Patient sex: M
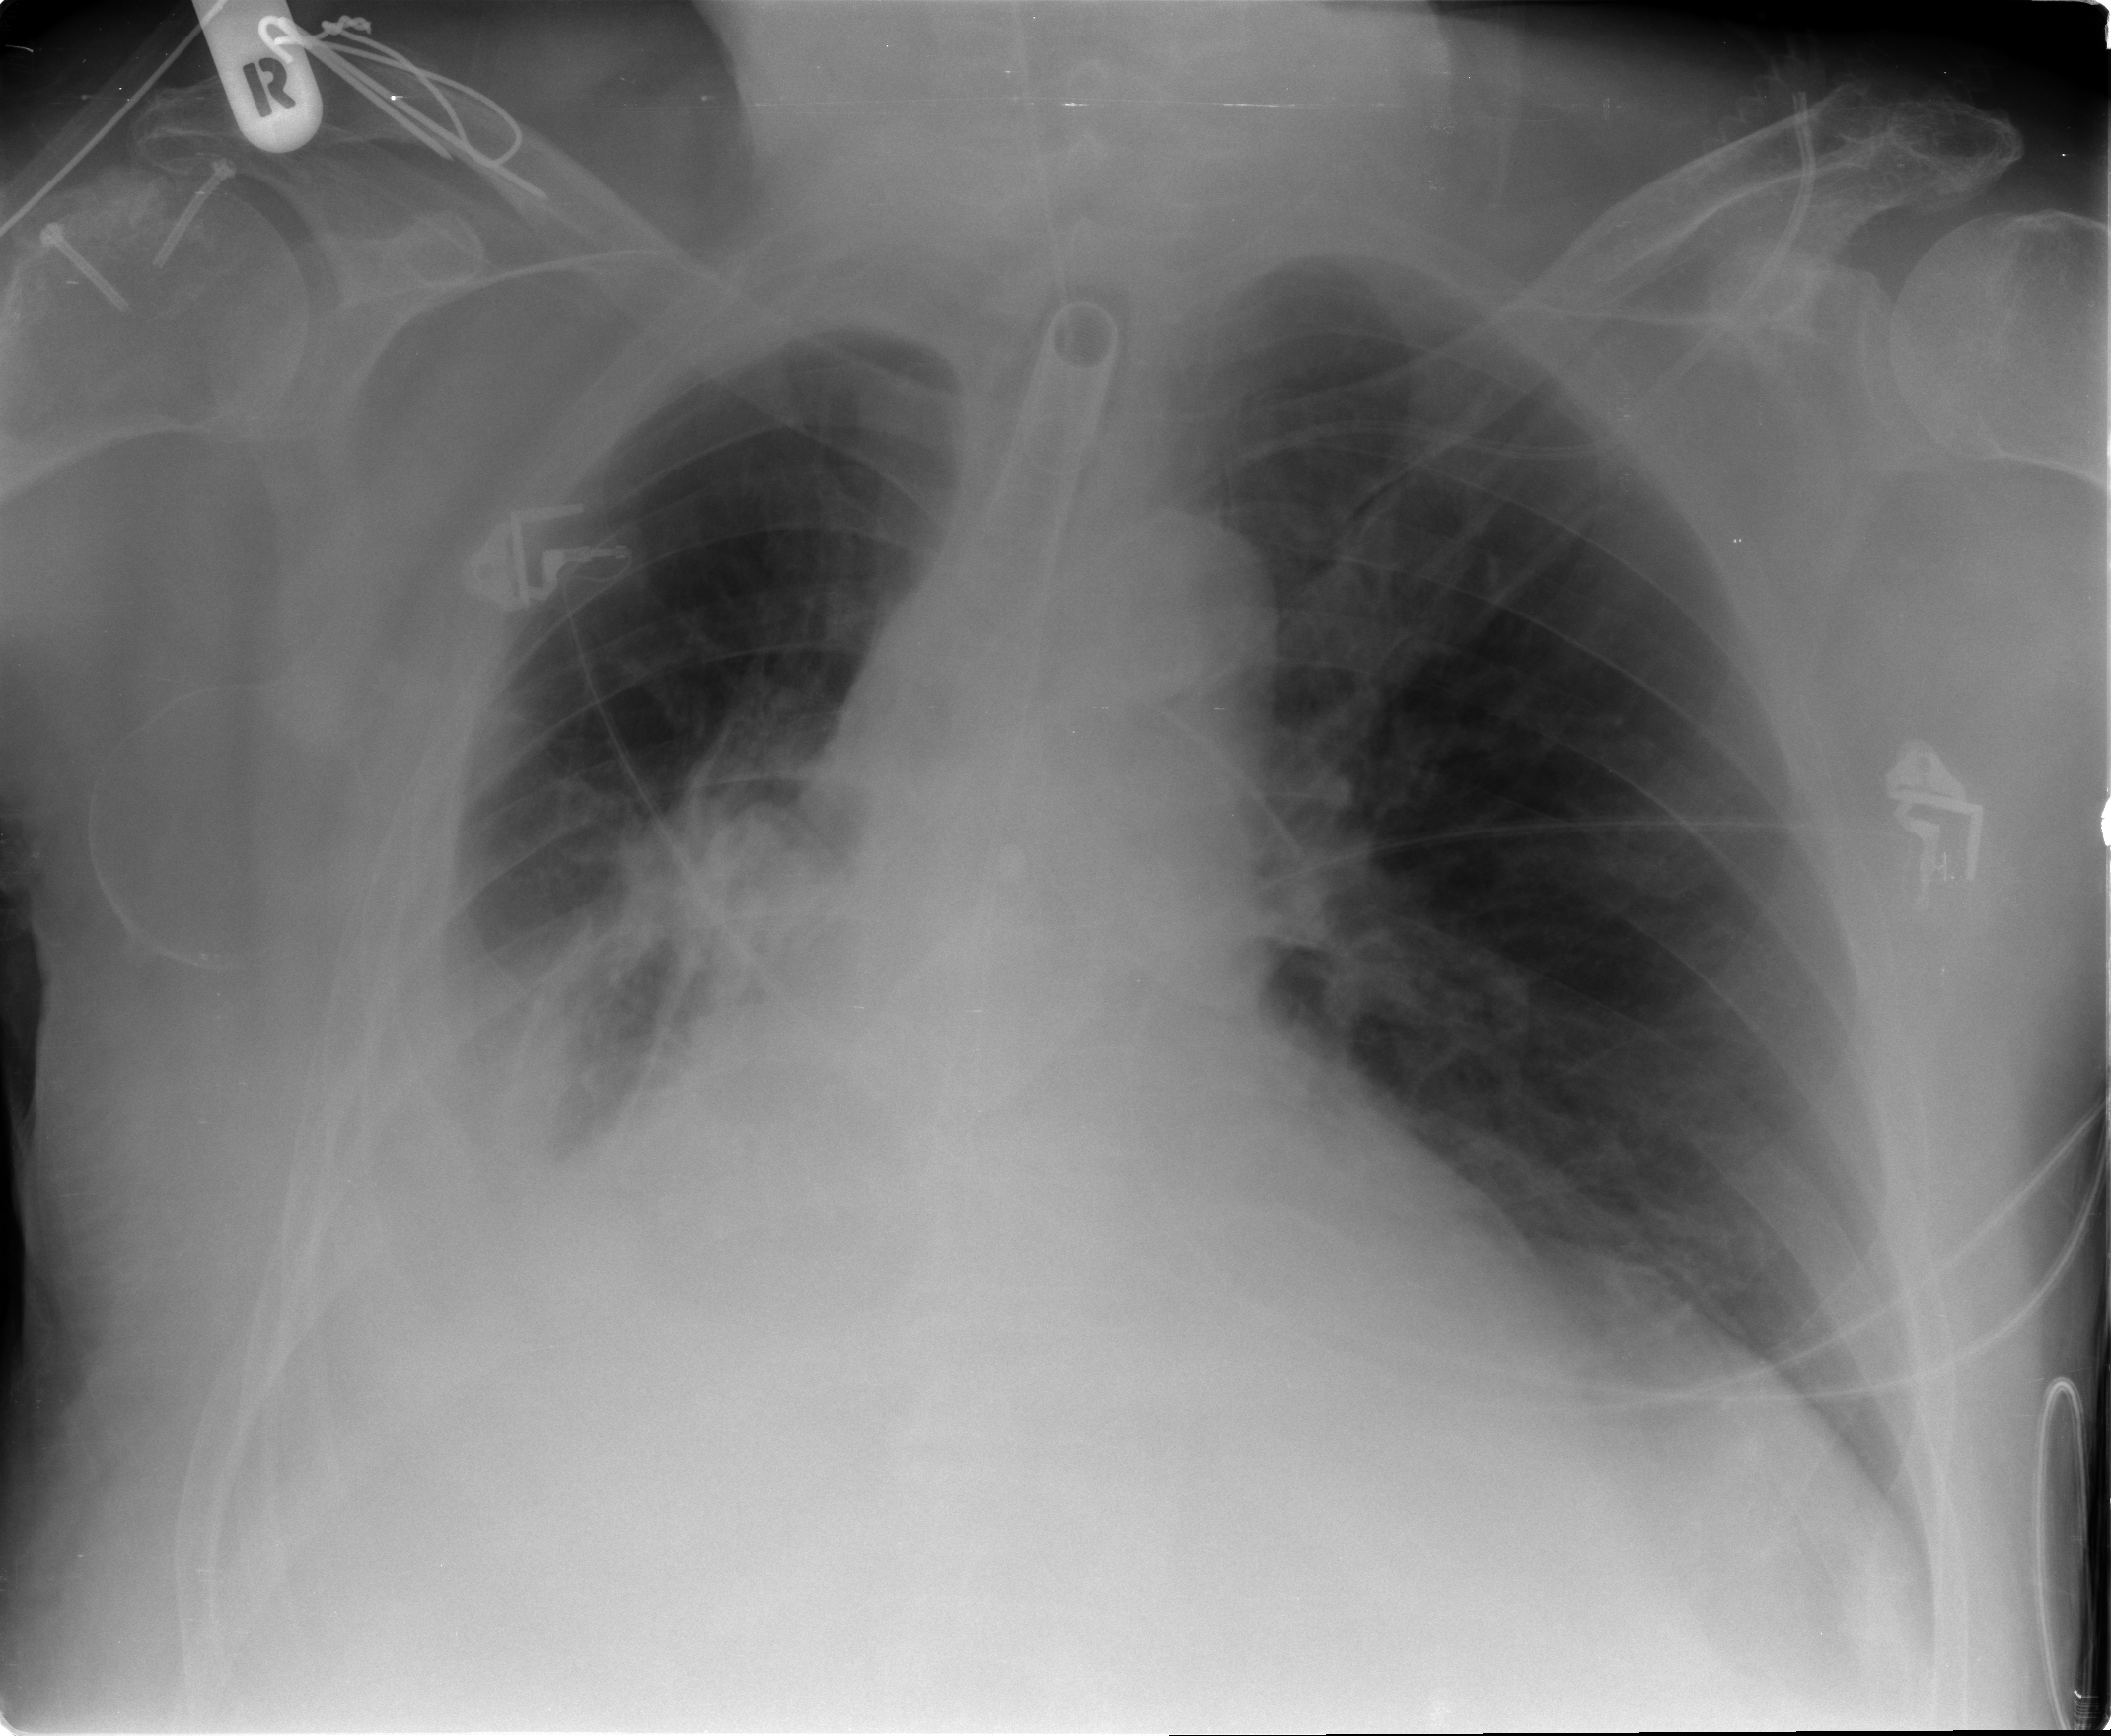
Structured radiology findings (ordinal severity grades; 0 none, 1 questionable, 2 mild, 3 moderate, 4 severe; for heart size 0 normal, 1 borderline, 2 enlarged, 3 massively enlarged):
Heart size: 2
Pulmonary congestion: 0
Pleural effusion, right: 3
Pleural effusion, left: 1
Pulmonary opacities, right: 2
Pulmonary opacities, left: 0
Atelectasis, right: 3
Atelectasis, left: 2